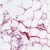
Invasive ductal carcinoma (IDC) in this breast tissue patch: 0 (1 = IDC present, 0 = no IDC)